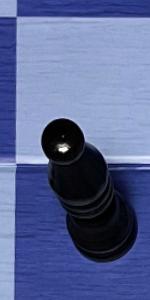
Label: Bishop_Black